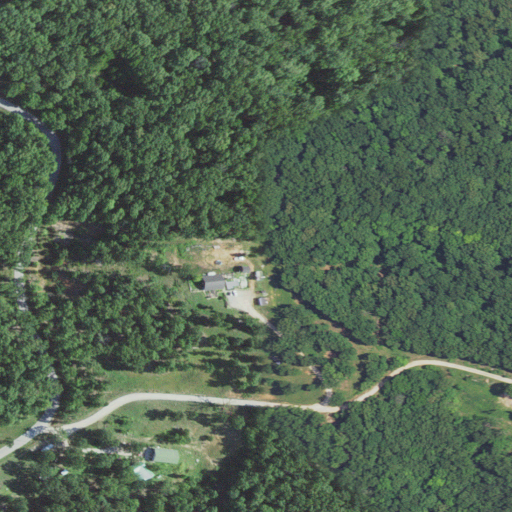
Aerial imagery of ridge(s) in Missouri named Cedar Bluff Ridge containing deciduous forest, open development, shrub, pasture, and low intensity development